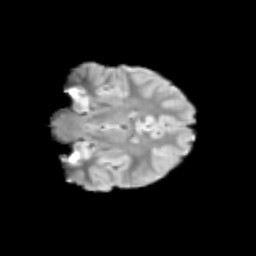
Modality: T2w
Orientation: coronal
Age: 9
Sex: female
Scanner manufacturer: siemens
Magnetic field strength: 3 T
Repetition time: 3.8 s
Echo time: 0.07 s